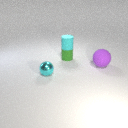
small green rubber cylinder behind small cyan metal sphere